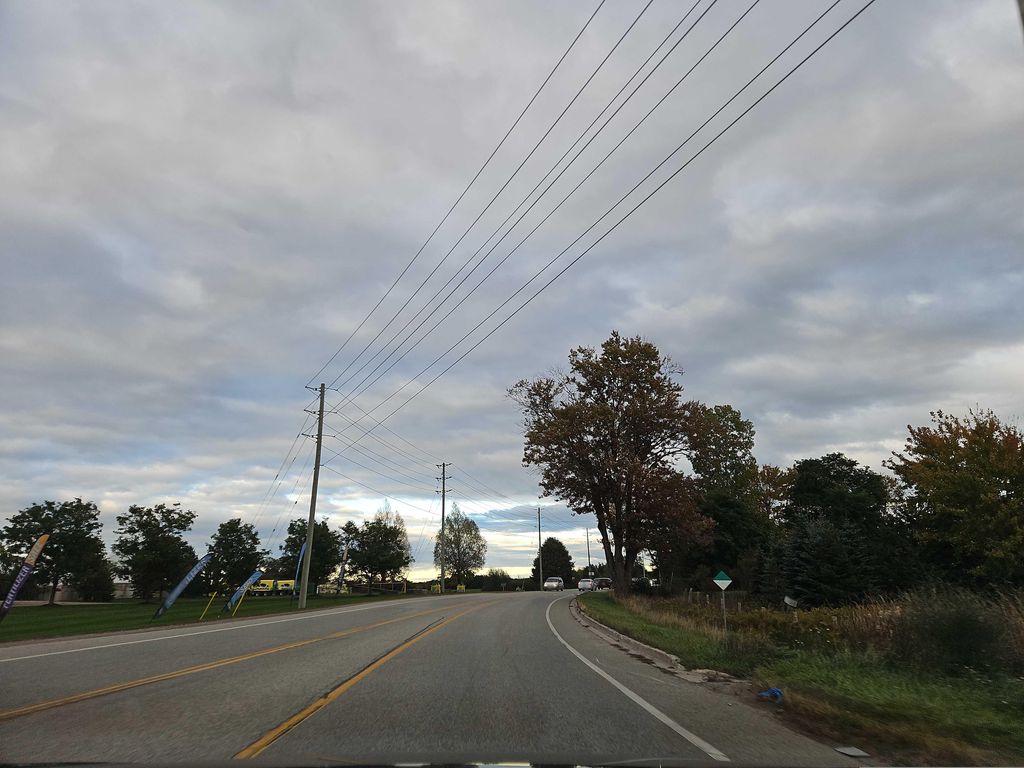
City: kitchener-waterloo